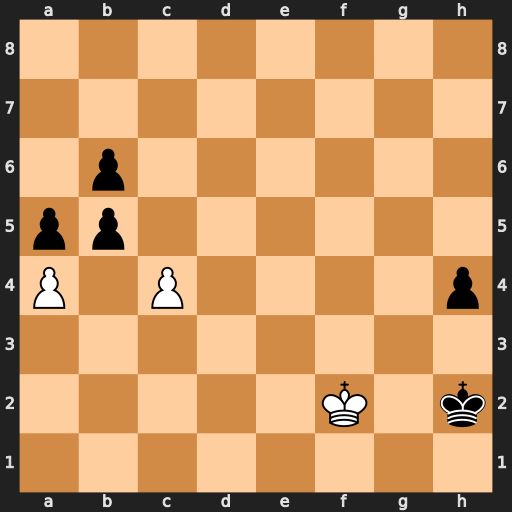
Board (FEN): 8/8/1p6/pp6/P1P4p/8/5K1k/8
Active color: w
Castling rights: -
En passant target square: -
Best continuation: c5 bxc5 axb5